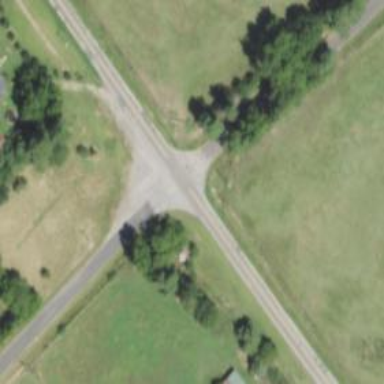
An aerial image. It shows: Stop road.